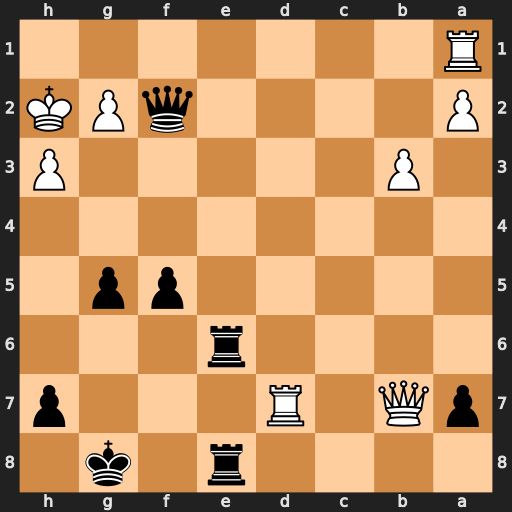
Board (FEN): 4r1k1/pQ1R3p/4r3/5pp1/8/1P5P/P4qPK/R7
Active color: b
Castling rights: -
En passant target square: -
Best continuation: Qf4+ g3 Re2+ Kh1 Re1+ Rxe1 Rxe1+ Kh2 Re2+